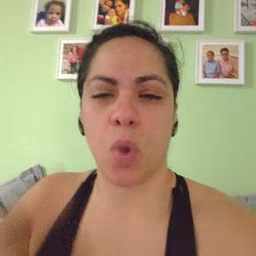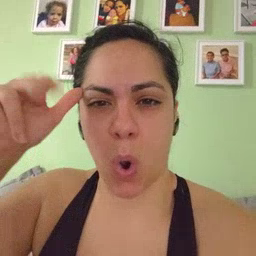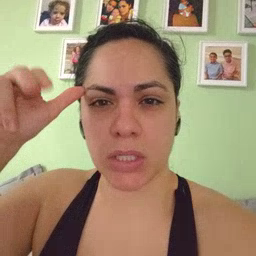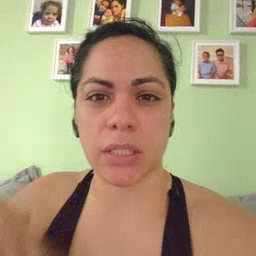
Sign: horse